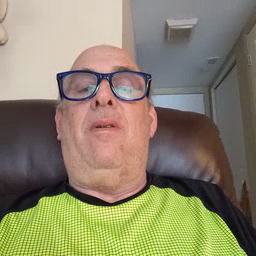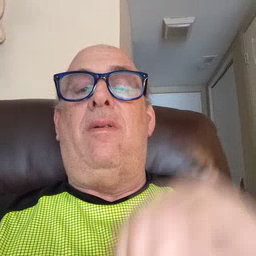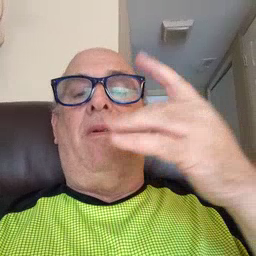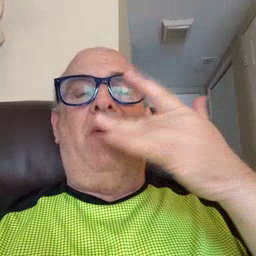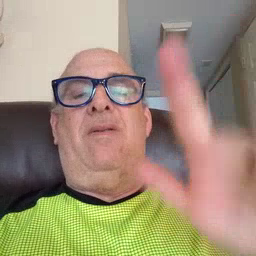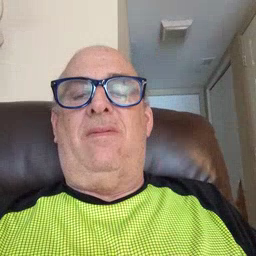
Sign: hot